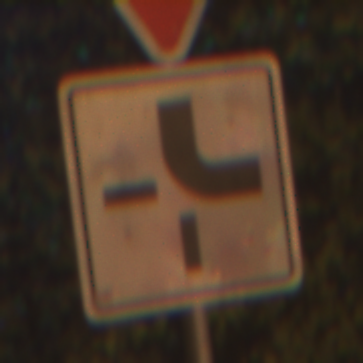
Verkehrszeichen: VerlaufVorfahrtsstrasse4
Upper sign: VorfahrtGewaehren
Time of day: Night
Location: Outdoor (Urban)
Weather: PartlyCloudy
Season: NotSpecified
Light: Artificial